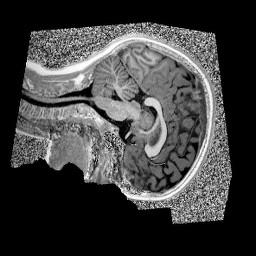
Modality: UNIT1
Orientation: sagittal
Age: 9
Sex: female
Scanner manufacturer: siemens
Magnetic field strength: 3 T
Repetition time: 4 s
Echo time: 0.00299 s